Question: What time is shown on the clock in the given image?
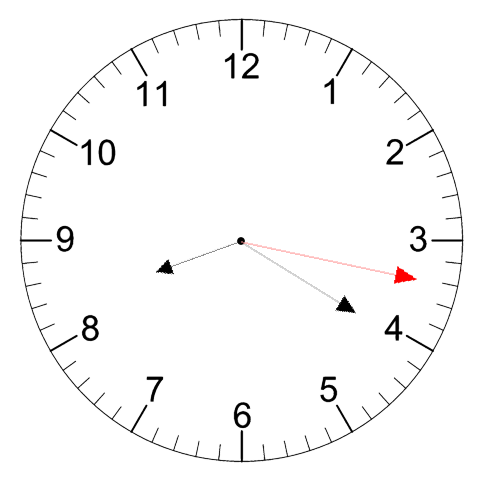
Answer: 08:20:17